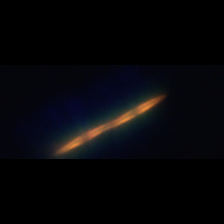
Taxon: Psuedo-nitzschia
Group: Diatoms